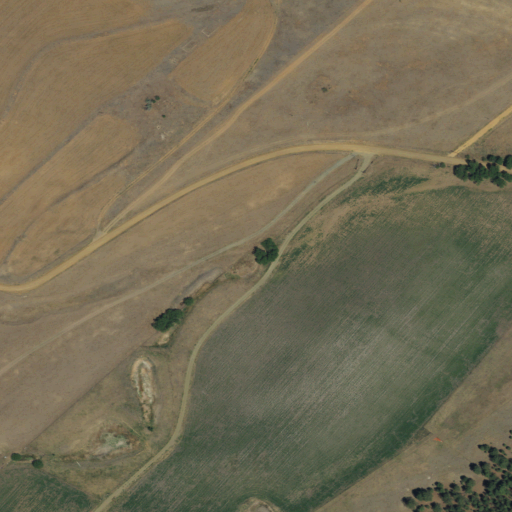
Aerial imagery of valley in New Mexico named Las Quebraditas Valley containing grassland, cultivated crops, shrub, evergreen forest, herbaceous wetlands, and pasture